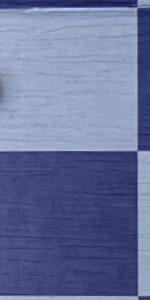
Label: Empty